Field crop: maize
Growth stage: 2
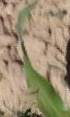
Species: maize